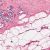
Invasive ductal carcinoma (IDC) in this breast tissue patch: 0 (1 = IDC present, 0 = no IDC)